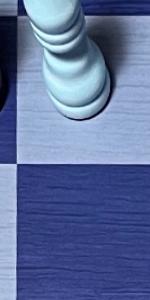
Label: Empty